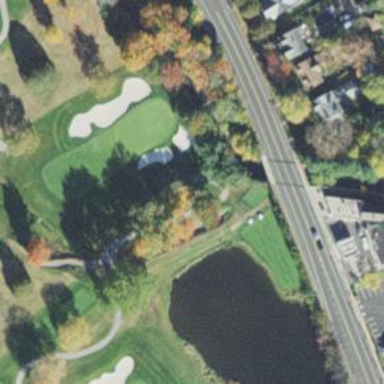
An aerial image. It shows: Pathway for golfing.